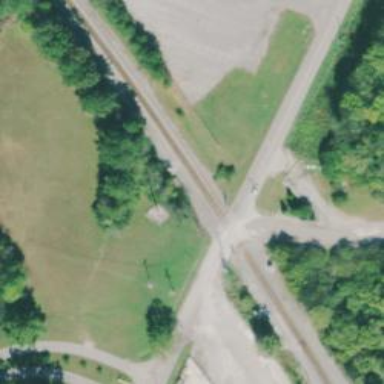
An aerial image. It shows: Level crossing with lights at railway intersection.